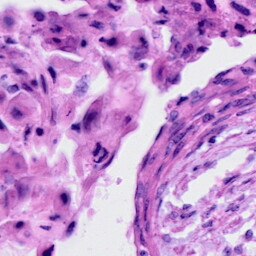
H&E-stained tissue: Cervix